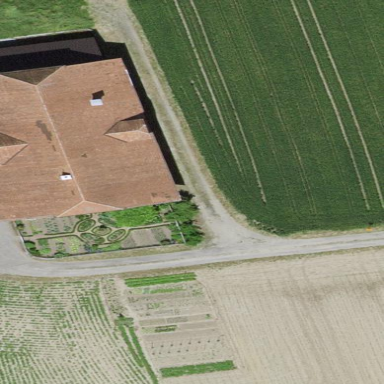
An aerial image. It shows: Farm building.